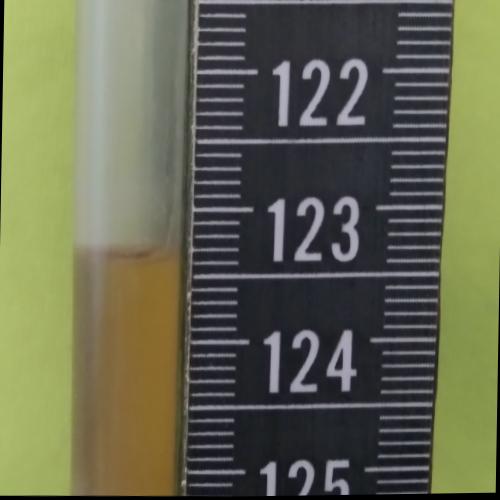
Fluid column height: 123.3 cm